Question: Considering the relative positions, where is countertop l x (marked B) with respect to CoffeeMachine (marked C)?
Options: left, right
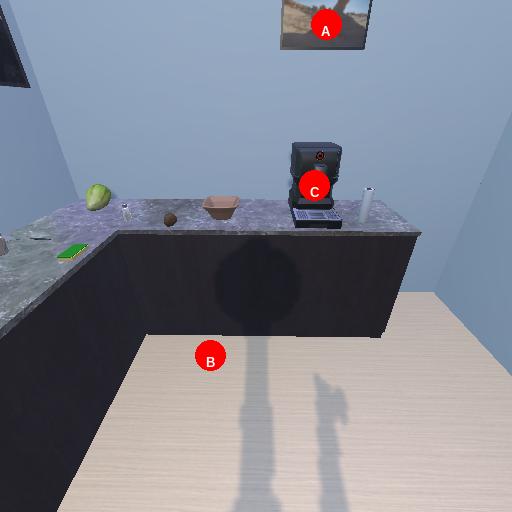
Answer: left